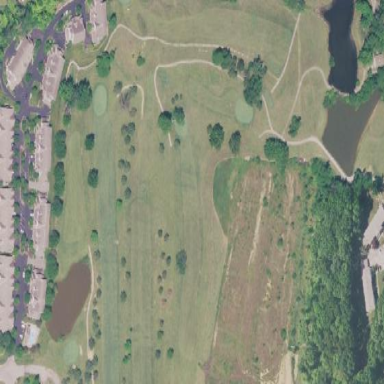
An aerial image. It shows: Golf course.